Field crop: maize
Growth stage: 2
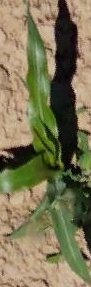
Species: maize